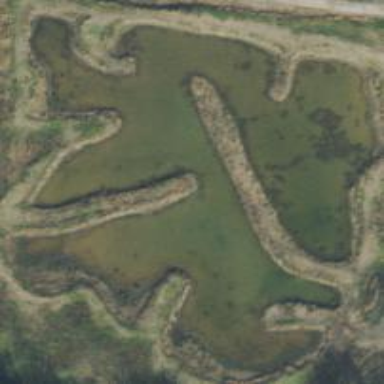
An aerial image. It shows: Pond surrounded by natural water.